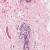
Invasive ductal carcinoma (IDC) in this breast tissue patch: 0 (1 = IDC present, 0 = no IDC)